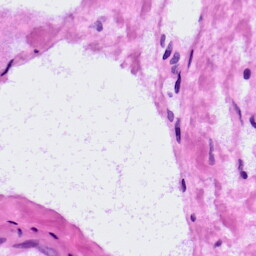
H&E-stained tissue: LymphNode